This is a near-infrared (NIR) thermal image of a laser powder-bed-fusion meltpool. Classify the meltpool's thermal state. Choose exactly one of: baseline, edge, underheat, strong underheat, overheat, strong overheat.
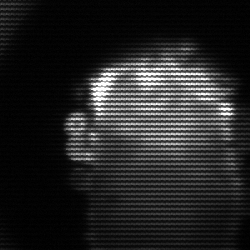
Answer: baseline